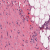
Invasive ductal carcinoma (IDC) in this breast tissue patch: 0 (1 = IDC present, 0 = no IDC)